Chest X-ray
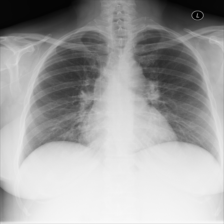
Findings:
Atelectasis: negative
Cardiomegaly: negative
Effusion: negative
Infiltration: negative
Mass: negative
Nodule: negative
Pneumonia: negative
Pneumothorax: negative
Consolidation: negative
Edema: negative
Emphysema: negative
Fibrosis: negative
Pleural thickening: negative
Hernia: negative